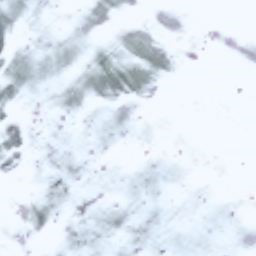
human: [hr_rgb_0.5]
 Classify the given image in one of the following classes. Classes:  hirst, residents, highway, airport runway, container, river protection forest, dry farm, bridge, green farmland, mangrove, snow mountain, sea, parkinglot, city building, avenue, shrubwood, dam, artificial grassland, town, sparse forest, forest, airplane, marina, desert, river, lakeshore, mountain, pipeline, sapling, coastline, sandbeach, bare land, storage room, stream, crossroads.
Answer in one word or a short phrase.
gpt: snow mountain